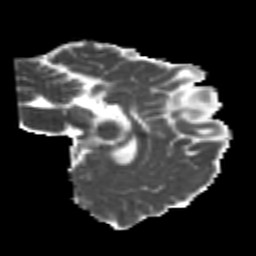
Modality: MD
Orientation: sagittal
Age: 22
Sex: female
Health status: healthy
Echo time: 0.074 s